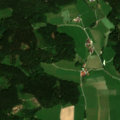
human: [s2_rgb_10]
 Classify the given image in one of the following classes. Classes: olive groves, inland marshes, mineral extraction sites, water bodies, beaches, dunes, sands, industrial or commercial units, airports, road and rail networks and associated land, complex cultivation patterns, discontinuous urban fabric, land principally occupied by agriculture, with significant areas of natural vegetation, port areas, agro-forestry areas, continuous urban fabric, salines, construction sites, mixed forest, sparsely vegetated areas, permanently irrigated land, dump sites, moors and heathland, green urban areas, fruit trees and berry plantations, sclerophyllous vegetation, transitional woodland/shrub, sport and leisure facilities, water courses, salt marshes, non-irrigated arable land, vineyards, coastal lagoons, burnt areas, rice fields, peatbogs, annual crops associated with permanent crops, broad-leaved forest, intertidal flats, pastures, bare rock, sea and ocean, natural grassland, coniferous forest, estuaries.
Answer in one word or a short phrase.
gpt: pastures, coniferous forest